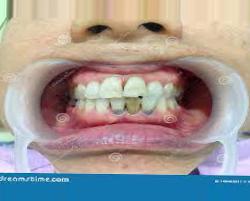
Condition: Tooth Discoloration